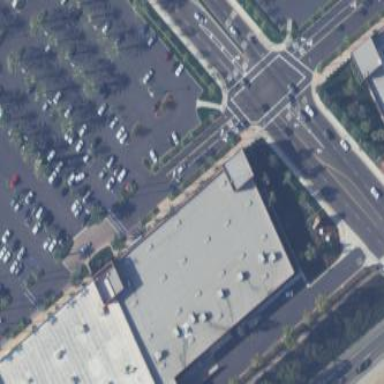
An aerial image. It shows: Building.